Question: In TYPO3 6.1, how do I get the tsconfig for the tx_news news extension to work?
I try to add selectable layouts to news items:
'''
tx_news.templateLayouts {
1 = A custom layout
99 = LLL:fileadmin/somelocallang/locallang.xml:someTranslation
}
'''
This should add the new Layout to the Type field, as in:

or did I get that wrong? Where can that new custom layout be selected?
Also, I'm trying to prefill fields in flexforms (when a new plugin is inserted):
TCEFORM.tt_content.pi_flexform.tx_news.sDEF.categoryConjunction = and
But it does not work yet.
How can this be done?
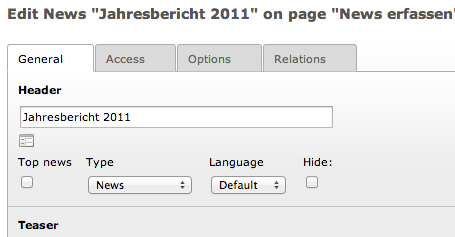
Answer: With 'tx_news.templateLayouts' you override the flexform for the news plugin you insert on a page, not for a news record.
Your second code looks almost right, but you forgot 'settings': 'TCEFORM.tt_content.pi_flexform.tx_news.sDEF.settings.categoryConjunction = and'
And even though this code is right, it will not work because of a <URL>.
I think the only way to cleanly modify the flexform, is to write a small extension which overrides the default news flexform.